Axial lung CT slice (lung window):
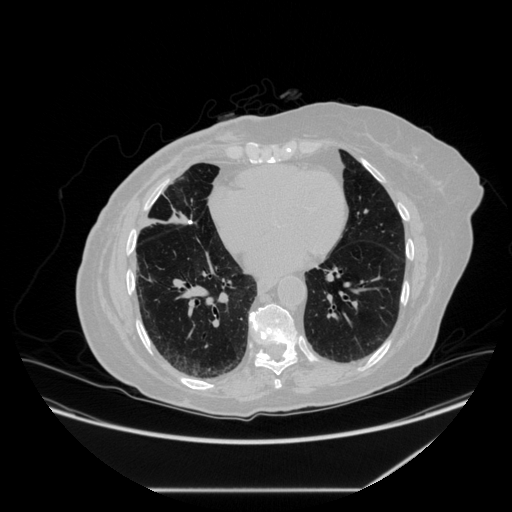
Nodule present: no